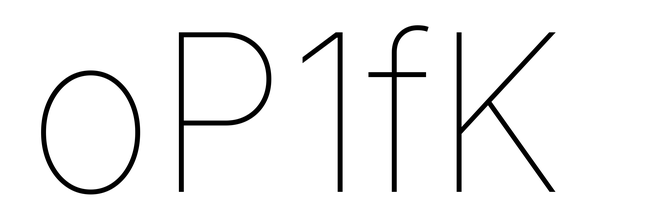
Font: Inter_Thin